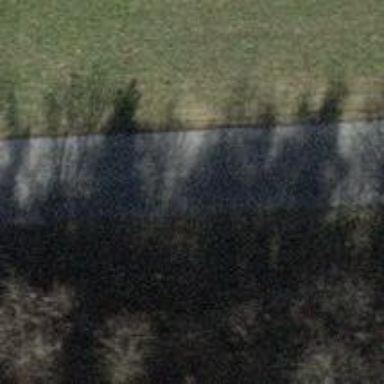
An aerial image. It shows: Asphalt track with grade1 tracktype.